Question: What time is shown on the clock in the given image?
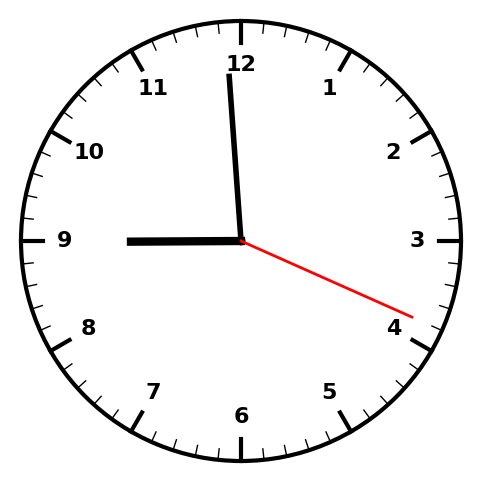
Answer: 08:59:19